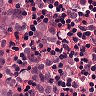
Metastatic tissue present: yes